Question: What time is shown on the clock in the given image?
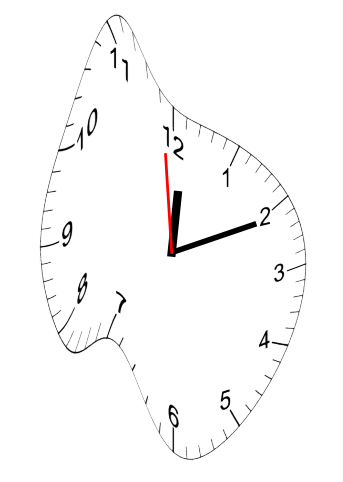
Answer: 12:10:59